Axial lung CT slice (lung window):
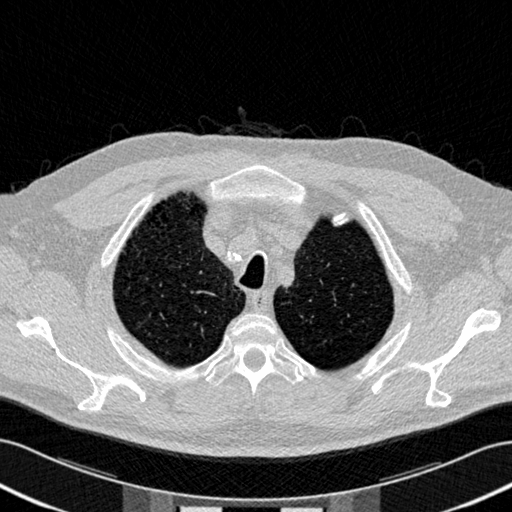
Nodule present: no